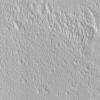
Label: not_dusty